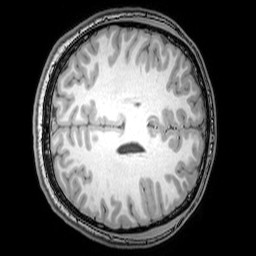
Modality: T1w
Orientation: axial
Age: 20
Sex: male
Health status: healthy
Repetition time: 0.081 s
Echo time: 0.037 s